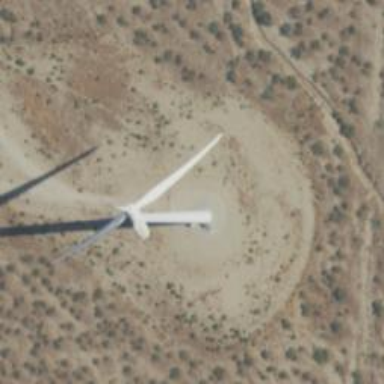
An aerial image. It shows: Wind generator with horizontal axis. The generator is wind turbine.